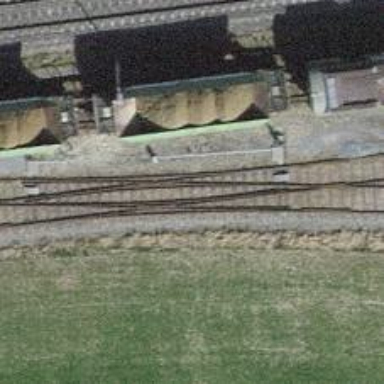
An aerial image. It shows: Railway switch.